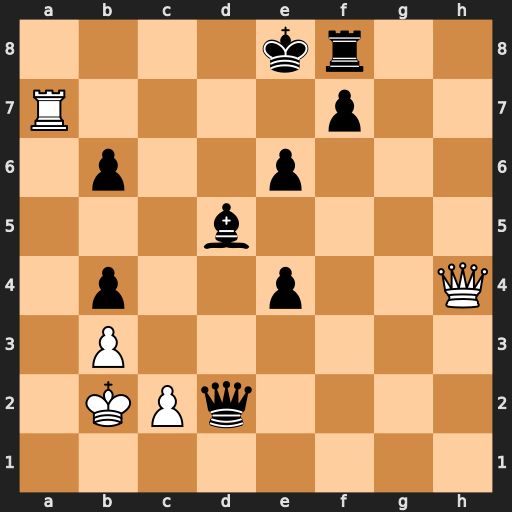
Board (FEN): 4kr2/R4p2/1p2p3/3b4/1p2p2Q/1P6/1KPq4/8
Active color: w
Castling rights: -
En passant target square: -
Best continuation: Qe7#